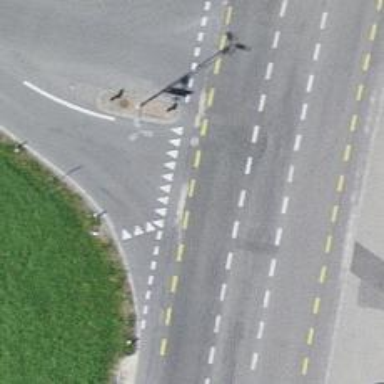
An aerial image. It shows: Traffic calming island.